Chest X-ray:
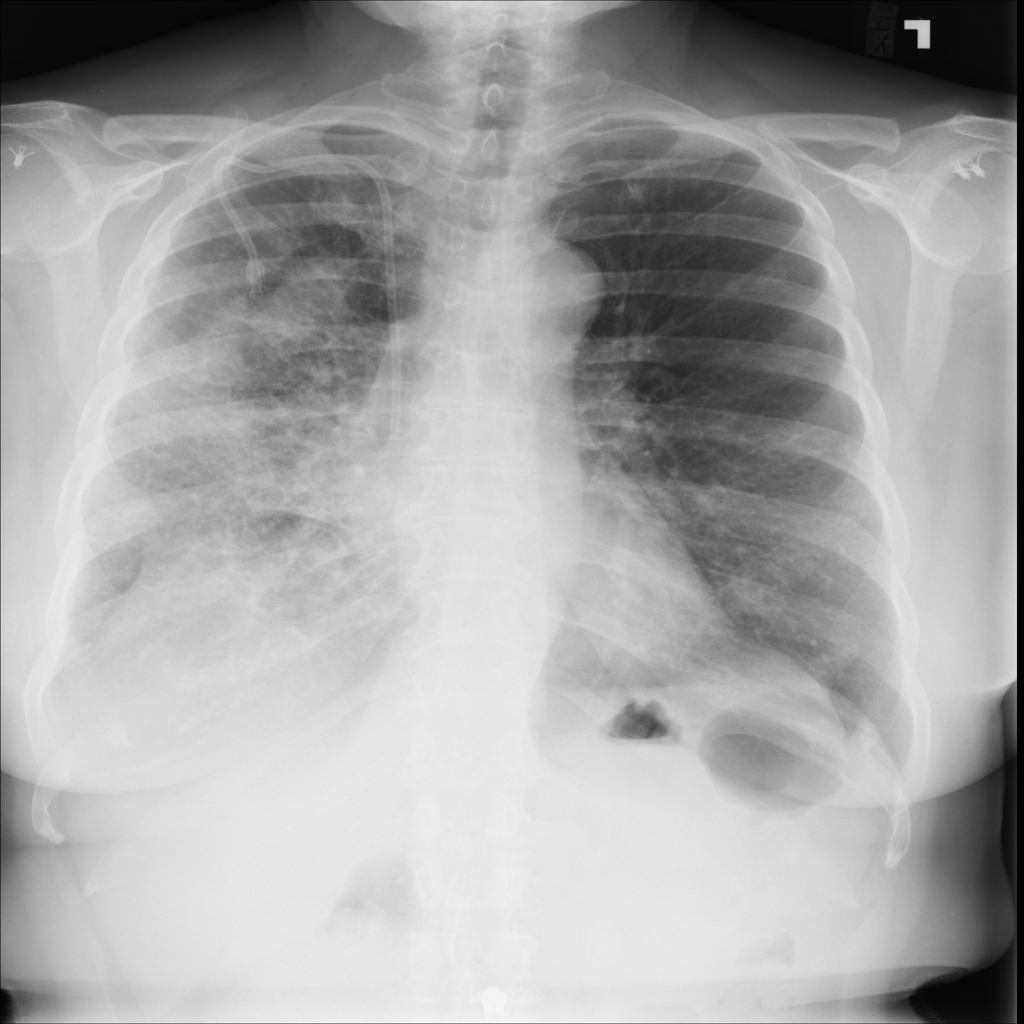
Findings: Consolidation, Effusion
No abnormal finding: no